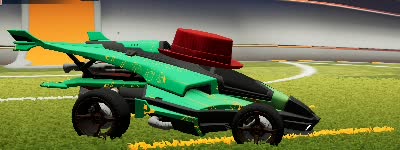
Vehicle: aftershock